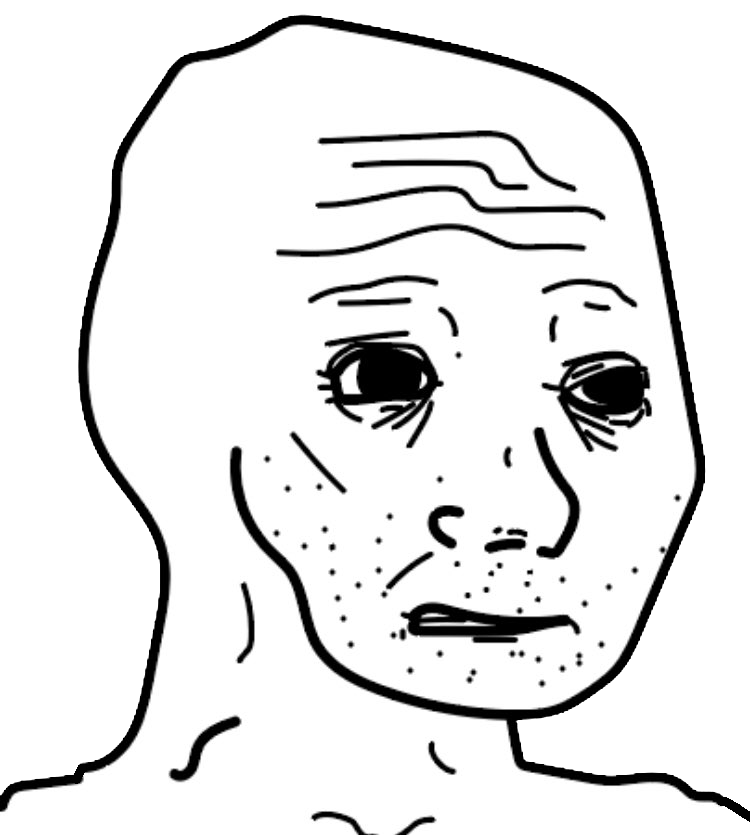
Label: 5_Doomer